Can you highlight the differences in these two pictures?
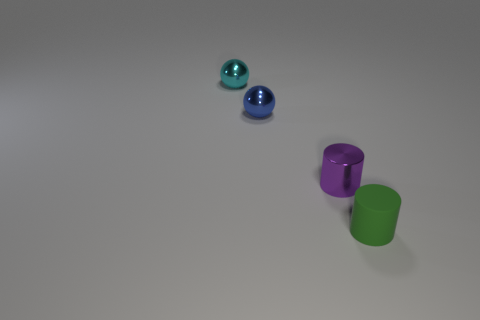
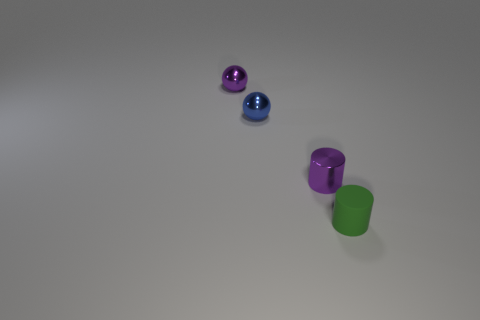
the cyan object changed to purple
the cyan object turned purple
the tiny cyan metal sphere changed to purple
the tiny cyan thing turned purple
the tiny cyan metal sphere behind the blue thing changed to purple
the small cyan shiny ball behind the blue metal thing turned purple
the small cyan metallic ball that is behind the tiny blue shiny ball changed to purple
the small cyan metal ball that is on the left side of the small blue shiny thing turned purple